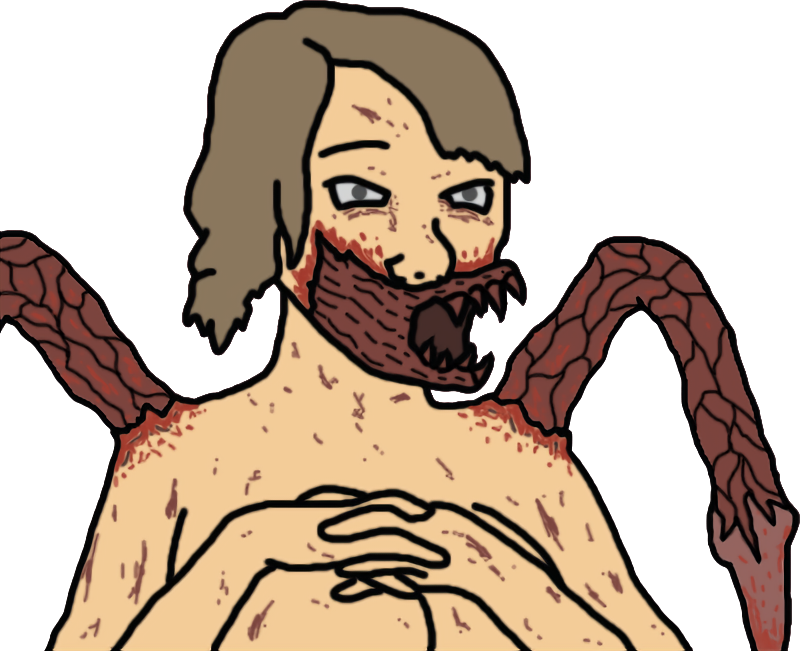
Label: 5_Abusive_Wife